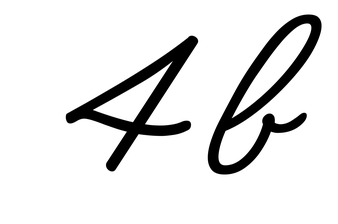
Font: MeowScript-Regular